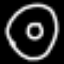
Label: donut